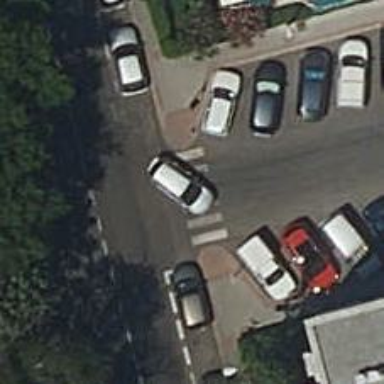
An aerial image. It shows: Marked road crossing.